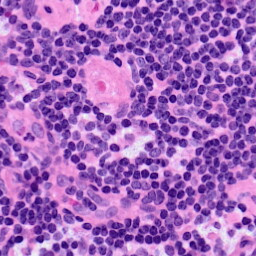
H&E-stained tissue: LymphNode